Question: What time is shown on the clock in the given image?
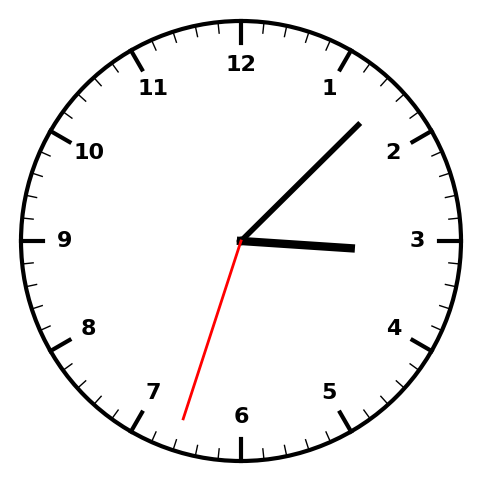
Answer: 03:07:33